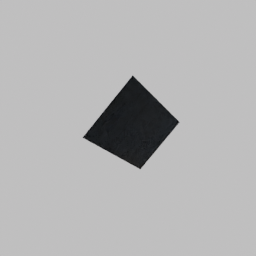
Label: decoration